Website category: sports
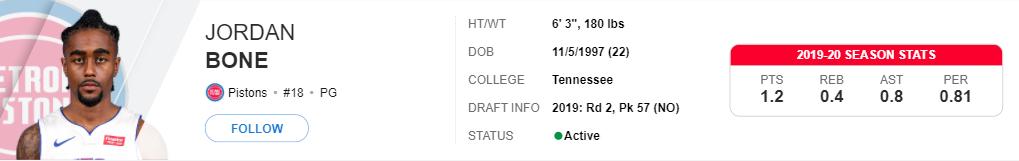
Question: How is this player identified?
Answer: Jordan Bone

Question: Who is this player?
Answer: Jordan Bone

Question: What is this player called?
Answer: Jordan Bone

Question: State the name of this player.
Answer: Jordan Bone

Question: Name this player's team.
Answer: Pistons

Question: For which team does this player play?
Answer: Pistons

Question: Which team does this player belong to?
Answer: Pistons

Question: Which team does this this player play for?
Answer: Pistons

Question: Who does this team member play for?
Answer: Pistons

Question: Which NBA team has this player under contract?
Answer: Pistons

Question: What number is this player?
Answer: #18

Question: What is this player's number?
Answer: #18

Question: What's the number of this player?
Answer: #18

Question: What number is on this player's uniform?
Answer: #18

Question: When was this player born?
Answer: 11/5/1997

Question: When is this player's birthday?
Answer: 11/5/1997

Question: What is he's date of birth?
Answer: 11/5/1997

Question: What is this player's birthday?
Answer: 11/5/1997

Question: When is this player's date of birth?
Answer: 11/5/1997

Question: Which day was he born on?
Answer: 11/5/1997

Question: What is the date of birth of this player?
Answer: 11/5/1997

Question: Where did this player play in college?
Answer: Tennessee

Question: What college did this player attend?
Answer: Tennessee

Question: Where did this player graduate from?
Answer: Tennessee

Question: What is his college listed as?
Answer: Tennessee

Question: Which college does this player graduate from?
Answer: Tennessee

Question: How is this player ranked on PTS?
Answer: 1.2

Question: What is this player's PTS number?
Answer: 1.2

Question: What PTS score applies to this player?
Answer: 1.2

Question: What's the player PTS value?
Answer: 1.2

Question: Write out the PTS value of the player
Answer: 1.2

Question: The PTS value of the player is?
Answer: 1.2

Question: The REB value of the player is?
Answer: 0.4

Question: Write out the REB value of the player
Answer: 0.4

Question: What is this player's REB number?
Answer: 0.4

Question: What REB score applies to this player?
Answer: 0.4

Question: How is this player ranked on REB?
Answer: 0.4

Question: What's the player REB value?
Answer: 0.4

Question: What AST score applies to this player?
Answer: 0.8

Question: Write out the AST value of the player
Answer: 0.8

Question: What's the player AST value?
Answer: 0.8

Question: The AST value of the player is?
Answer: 0.8

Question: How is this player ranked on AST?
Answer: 0.8

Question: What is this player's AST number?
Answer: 0.8

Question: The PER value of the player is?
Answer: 0.81

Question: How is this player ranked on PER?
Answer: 0.81

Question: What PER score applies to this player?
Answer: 0.81

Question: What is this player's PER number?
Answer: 0.81

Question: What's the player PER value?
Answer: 0.81

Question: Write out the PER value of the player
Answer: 0.81

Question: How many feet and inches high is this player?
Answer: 6' 3"

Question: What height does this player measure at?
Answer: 6' 3"

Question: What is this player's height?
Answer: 6' 3"

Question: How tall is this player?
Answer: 6' 3"

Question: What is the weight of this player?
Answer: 180 lbs

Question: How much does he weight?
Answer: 180 lbs

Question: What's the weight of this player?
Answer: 180 lbs

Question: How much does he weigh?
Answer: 180 lbs

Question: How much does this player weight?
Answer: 180 lbs